Question: Count the number of objects in the diagram.
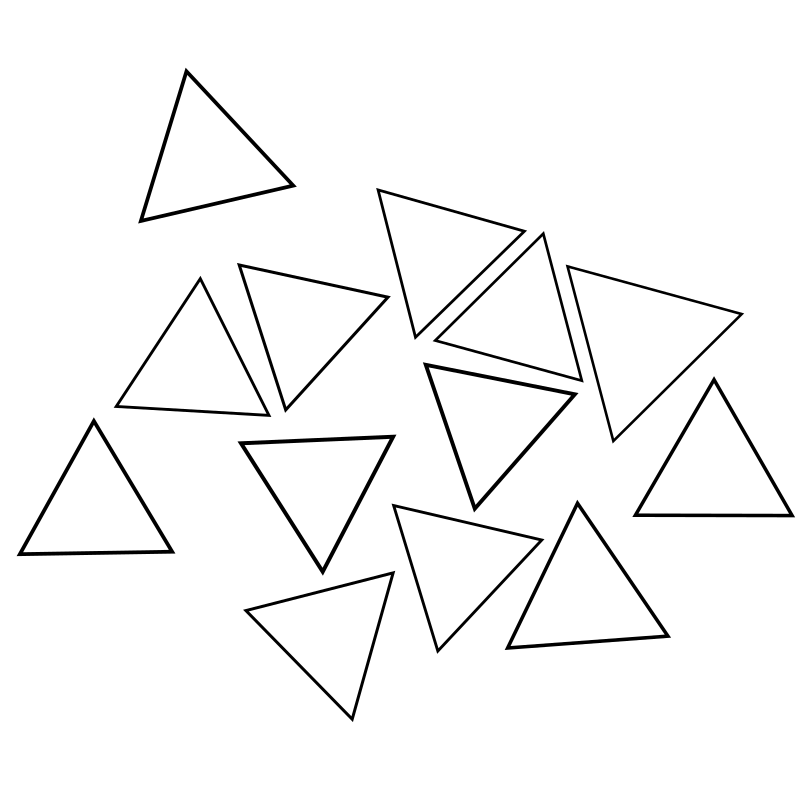
Answer: 13